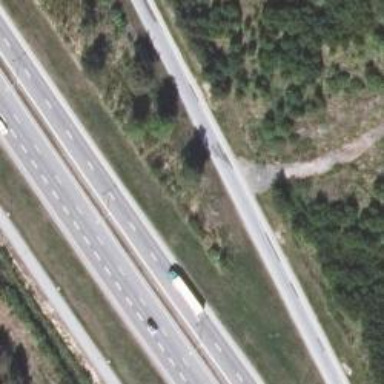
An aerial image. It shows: Trunk highway.